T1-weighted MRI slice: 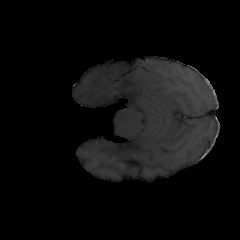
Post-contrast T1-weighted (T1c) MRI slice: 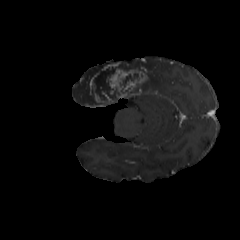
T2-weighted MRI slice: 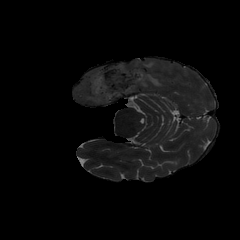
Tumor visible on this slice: yes